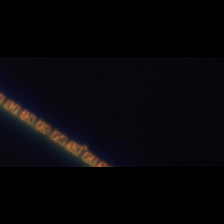
Taxon: Skeletonema
Group: Diatoms